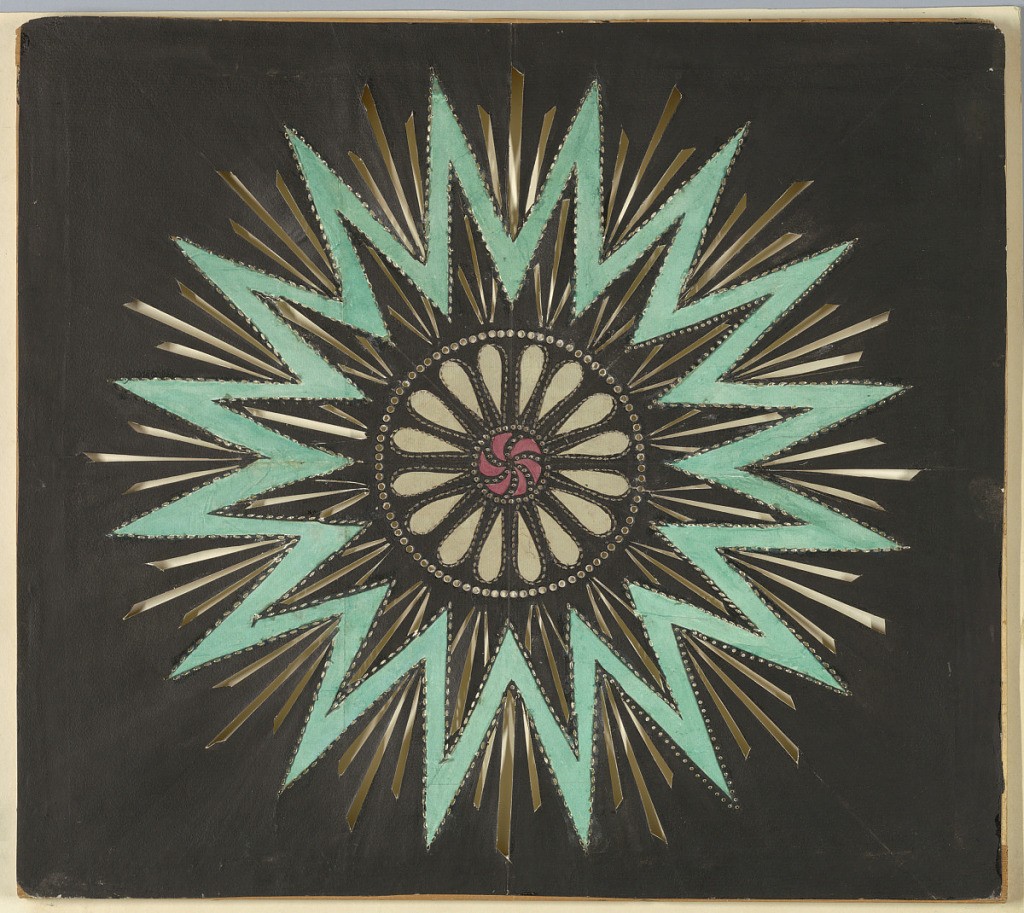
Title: Sixteen-Pointed Star
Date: ca. 1780
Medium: Cut paper on wood frame
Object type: Lantern slide
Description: Magic lantern slide, optical toy. On black field, sixteen-pointed star outlined in green paper, with pierced rays clustered in groups of three, radiating from central motif of red whorls and white patera, surrounded by circle of pierced circular openings.